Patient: sex M, age 54
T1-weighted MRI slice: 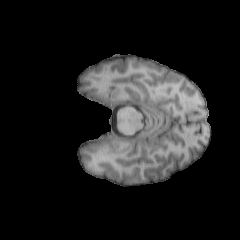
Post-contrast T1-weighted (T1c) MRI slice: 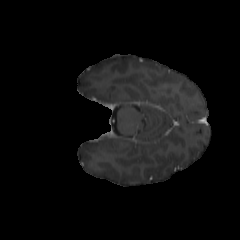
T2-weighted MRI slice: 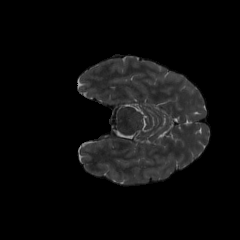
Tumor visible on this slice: no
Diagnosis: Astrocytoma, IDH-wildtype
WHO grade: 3